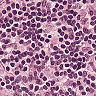
Metastatic tissue present: no